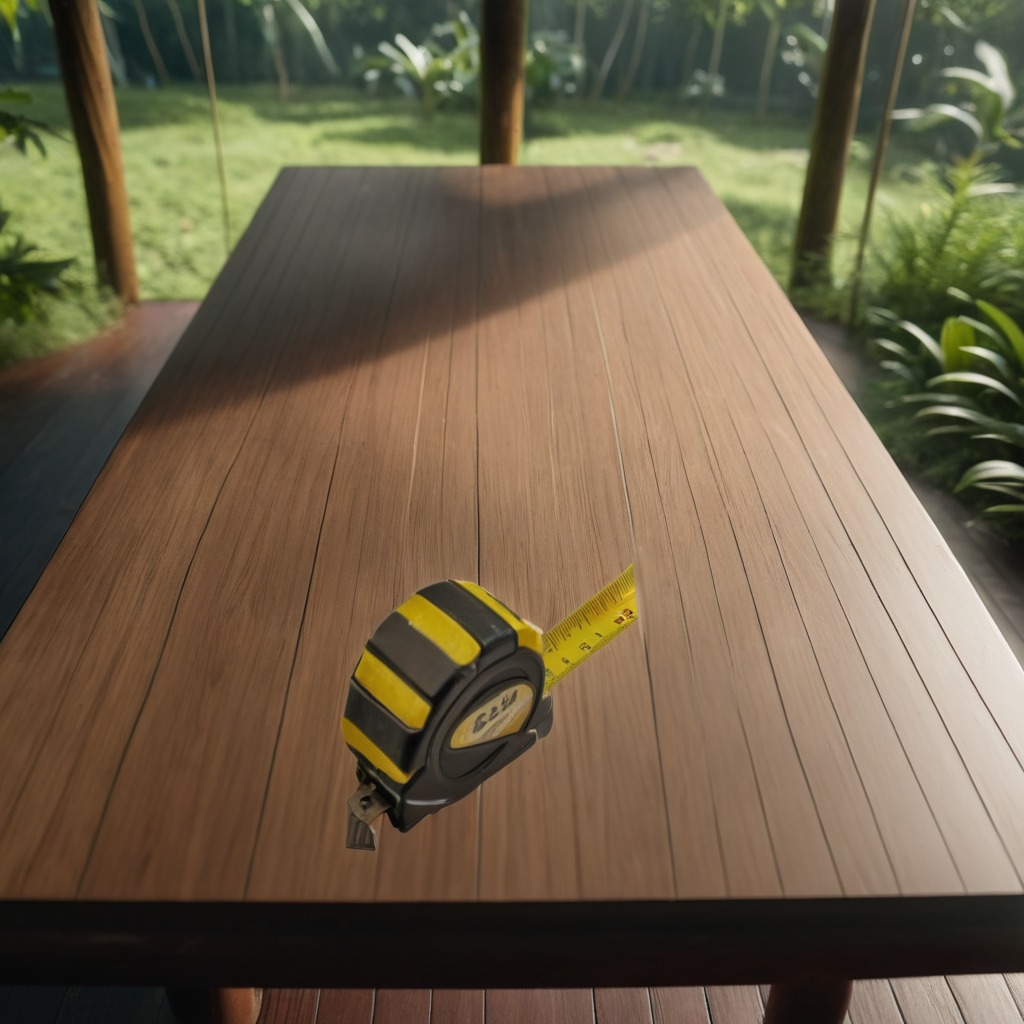
A measuring tape lies on a wooden table inside a jungle field workshop tent.